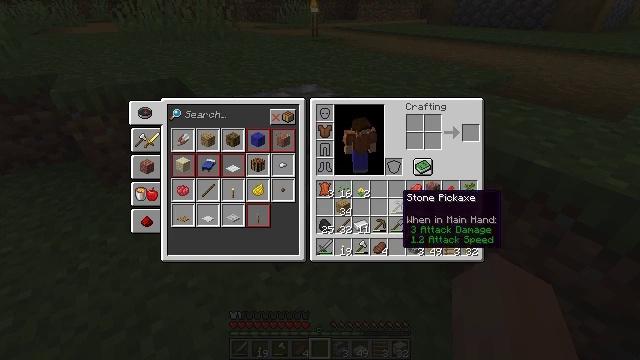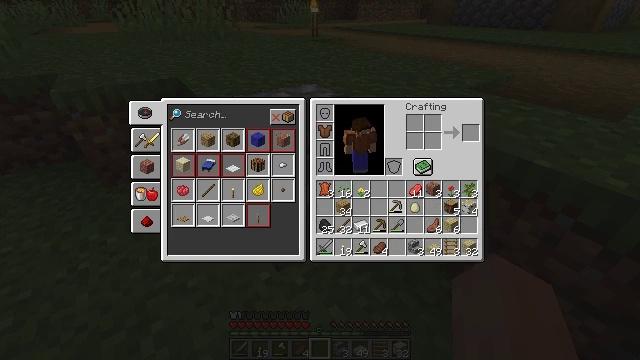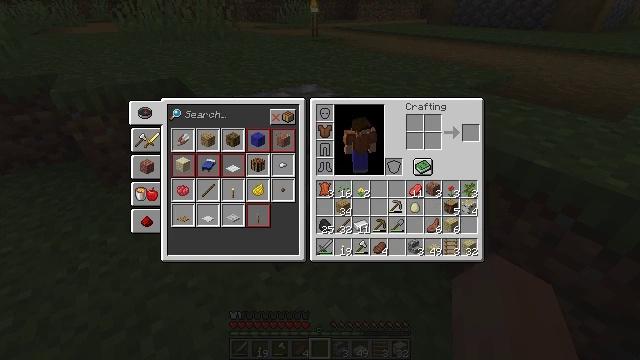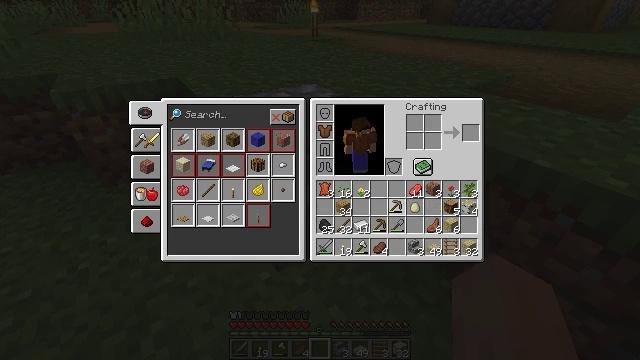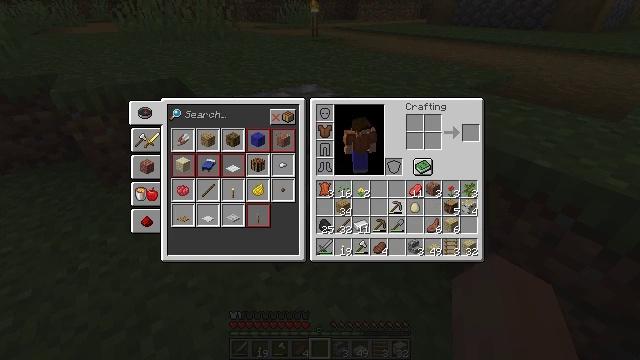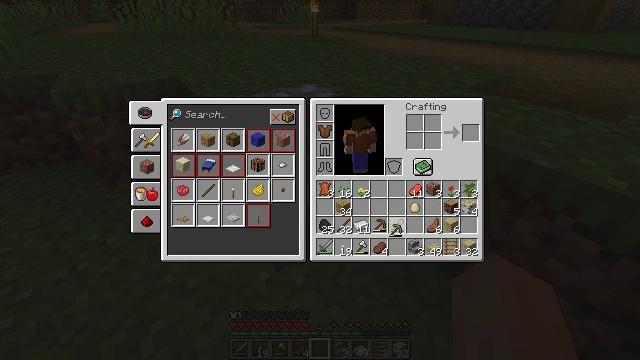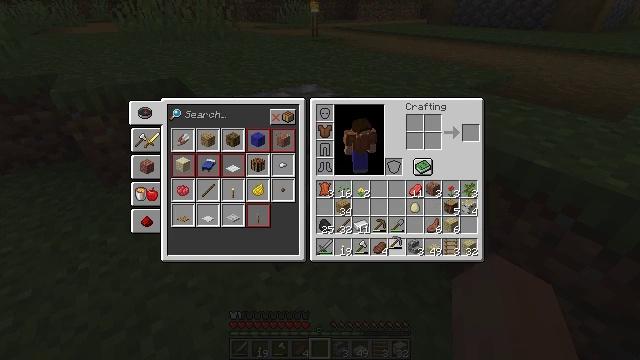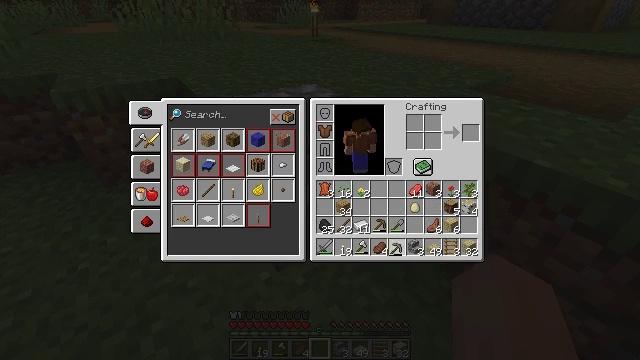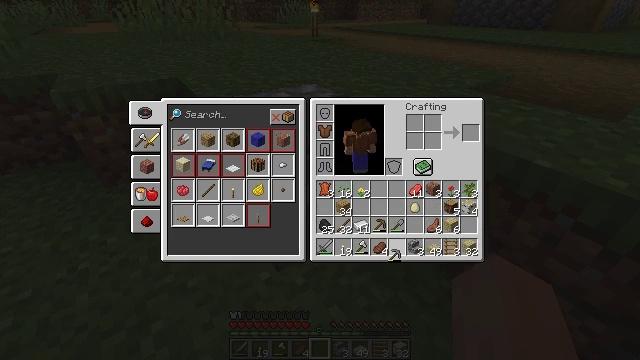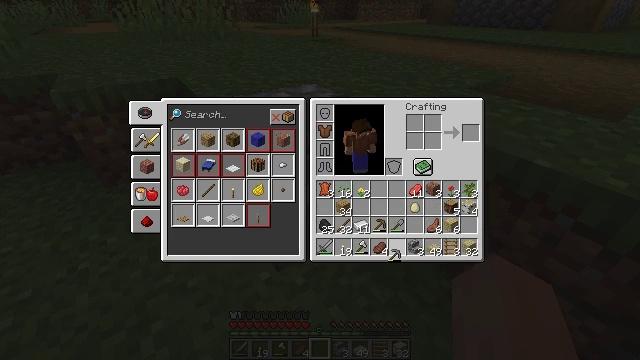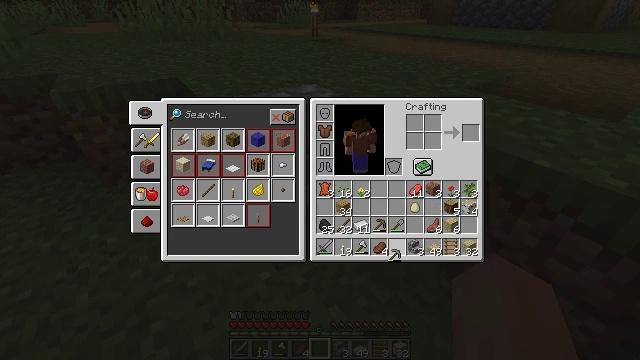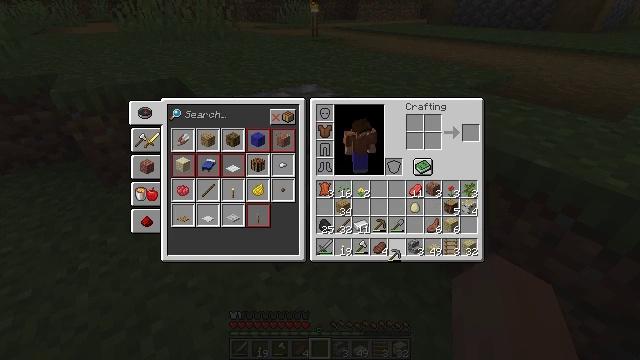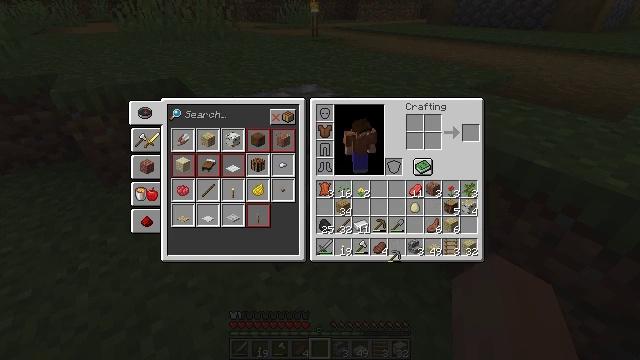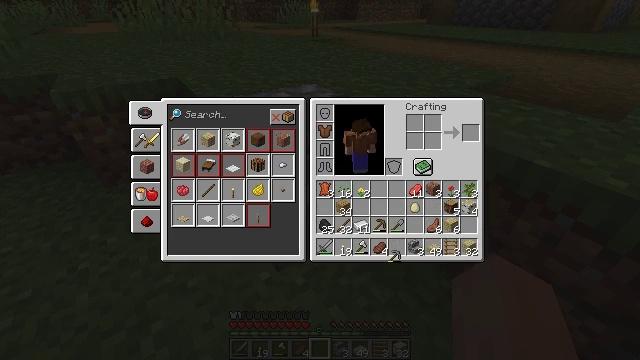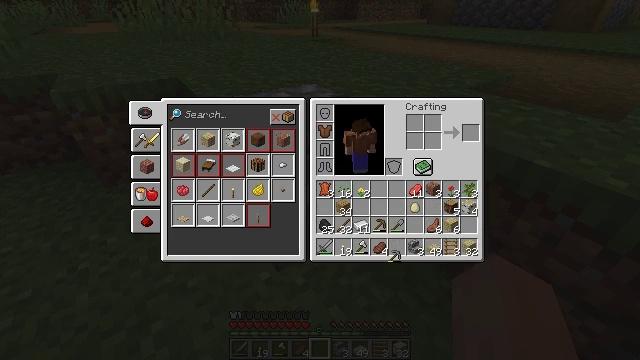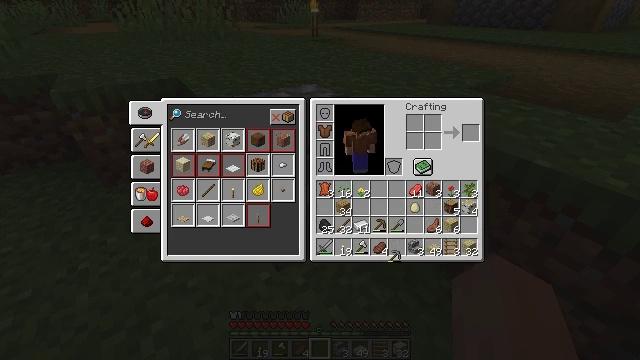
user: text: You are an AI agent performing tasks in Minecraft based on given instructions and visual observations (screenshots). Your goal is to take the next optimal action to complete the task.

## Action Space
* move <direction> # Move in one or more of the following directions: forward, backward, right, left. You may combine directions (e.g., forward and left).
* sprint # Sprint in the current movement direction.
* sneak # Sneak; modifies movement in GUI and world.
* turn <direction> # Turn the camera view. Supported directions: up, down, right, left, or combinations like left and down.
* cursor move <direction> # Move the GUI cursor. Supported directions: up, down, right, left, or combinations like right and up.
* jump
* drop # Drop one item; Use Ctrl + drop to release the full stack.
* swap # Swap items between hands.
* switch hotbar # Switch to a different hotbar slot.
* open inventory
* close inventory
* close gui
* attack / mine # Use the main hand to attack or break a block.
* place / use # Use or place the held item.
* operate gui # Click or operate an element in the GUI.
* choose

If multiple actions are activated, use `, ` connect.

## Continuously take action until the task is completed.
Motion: motion action
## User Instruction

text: Gather cobblestone stairs from the structure.
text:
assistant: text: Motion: operate gui
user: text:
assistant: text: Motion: operate gui
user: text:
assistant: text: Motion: operate gui
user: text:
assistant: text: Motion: no_op
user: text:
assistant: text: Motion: cursor move down
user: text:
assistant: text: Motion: cursor move down
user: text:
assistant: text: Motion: no_op
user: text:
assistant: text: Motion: no_op
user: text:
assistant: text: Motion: no_op
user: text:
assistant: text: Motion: no_op
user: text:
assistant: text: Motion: no_op
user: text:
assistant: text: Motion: no_op
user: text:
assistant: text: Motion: operate gui
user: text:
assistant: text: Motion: operate gui
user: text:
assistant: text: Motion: operate gui
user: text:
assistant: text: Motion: no_op
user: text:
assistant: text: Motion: no_op
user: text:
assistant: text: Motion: no_op
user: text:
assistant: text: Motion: no_op
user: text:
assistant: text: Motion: no_op
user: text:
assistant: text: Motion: close inventory
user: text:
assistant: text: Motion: close inventory
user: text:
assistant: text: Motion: close inventory
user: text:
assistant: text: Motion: close inventory
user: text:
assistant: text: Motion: no_op
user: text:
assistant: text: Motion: no_op
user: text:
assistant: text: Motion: no_op
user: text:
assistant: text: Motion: no_op
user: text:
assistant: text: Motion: no_op
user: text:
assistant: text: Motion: no_op